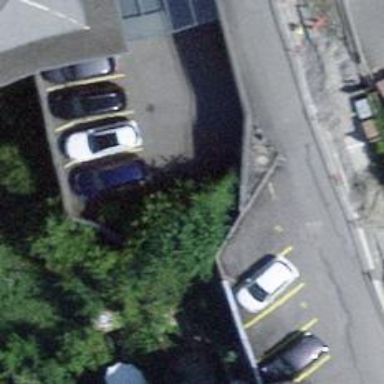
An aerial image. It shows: Retaining wall.